Aerial crown-view tile of a tropical tree (Barro Colorado Island, Panama), acquired 20241216:
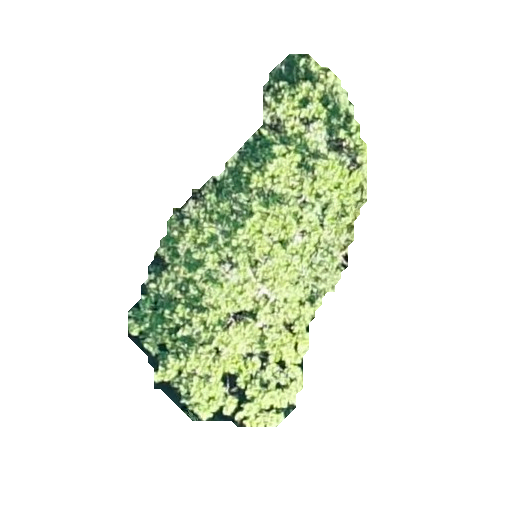
Species: Simarouba amara
GBIF accepted scientific name: Simarouba amara
Crown area: 76.112 m²